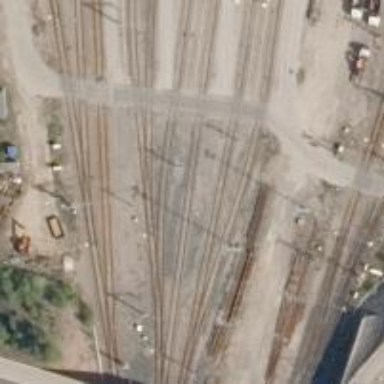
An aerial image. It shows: Railway signal.